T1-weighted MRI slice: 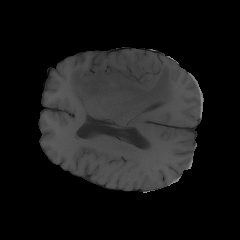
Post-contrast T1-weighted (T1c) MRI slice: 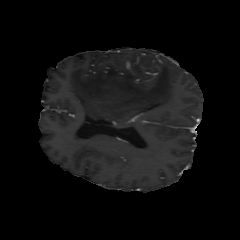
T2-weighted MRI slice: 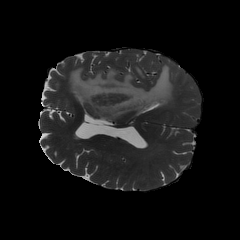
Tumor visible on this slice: yes